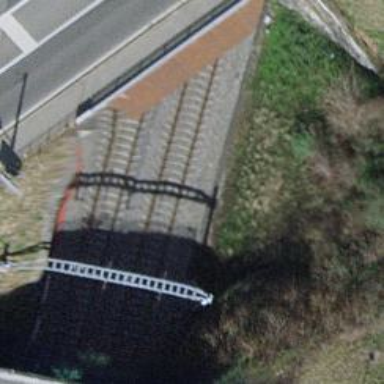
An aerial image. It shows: Railway siding with one electrified track and contact line for powering the train.